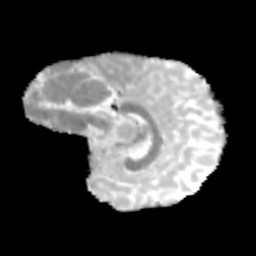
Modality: MD
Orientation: sagittal
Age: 10
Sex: female
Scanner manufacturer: siemens
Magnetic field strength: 3 T
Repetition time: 3.8 s
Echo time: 0.07 s